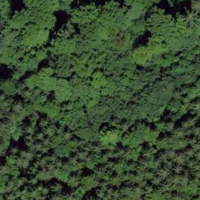
EUNIS habitat code: 44
Species observed at this site:
Halyzia sedecimguttata
Sitta europaea
Cyanistes caeruleus
Cepaea nemoralis
Erithacus rubecula